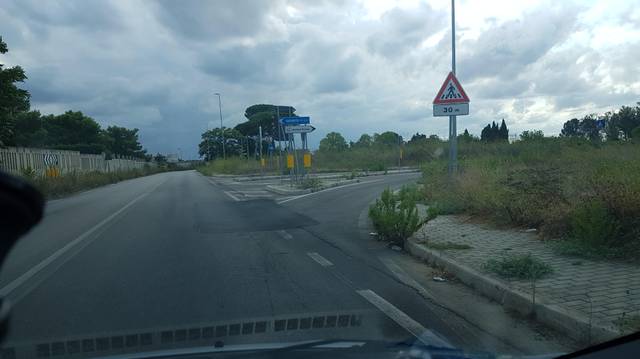
Region: Italy
Coordinates: 40.627, 17.915